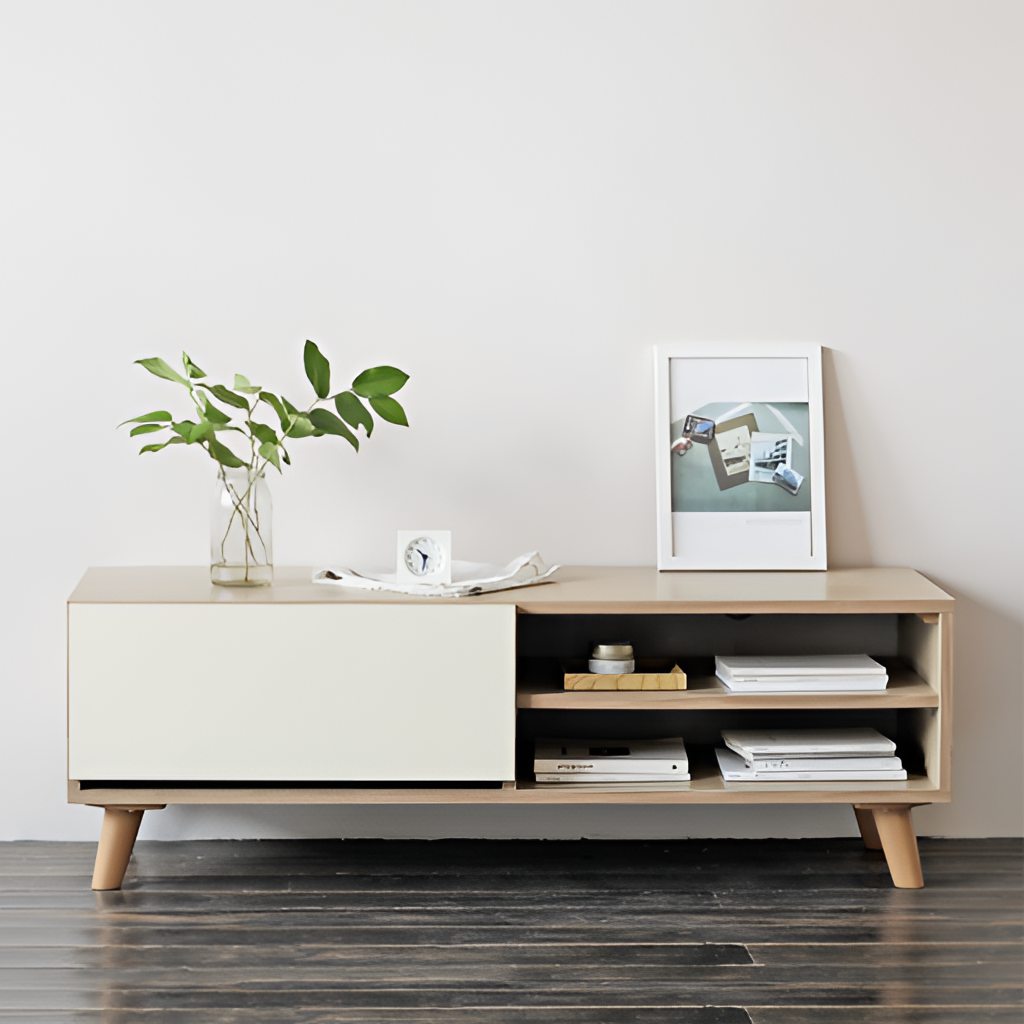
beige wood media console, living room, paint wallpaper, with solid pattern, wood flooring, with plank pattern, minimalist